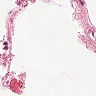
Metastatic tissue present: no